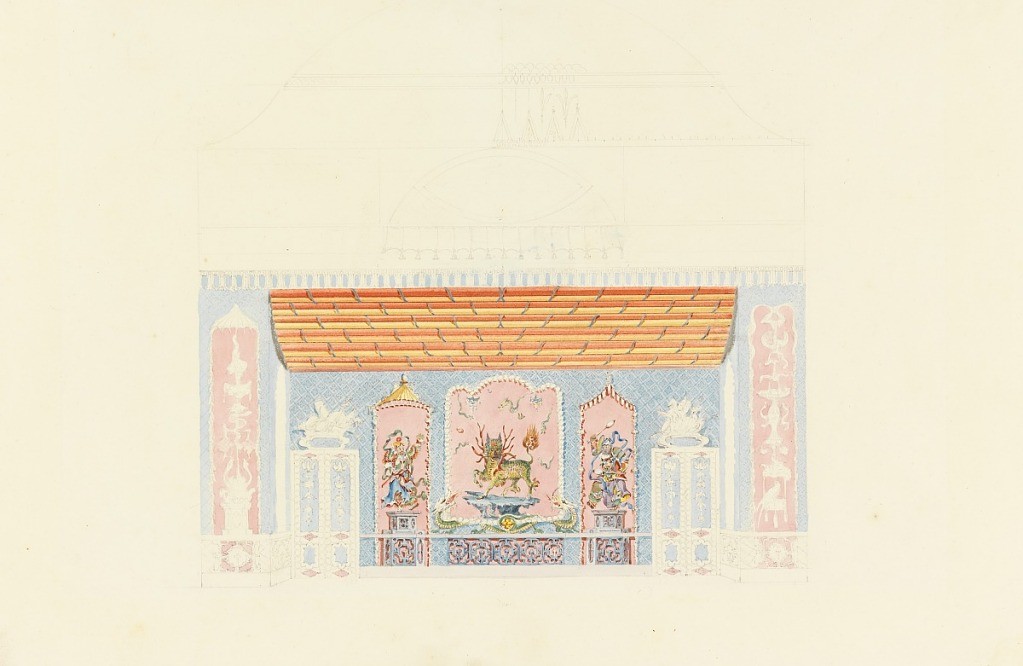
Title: Design for the South Wall of the Music Room, Royal Pavilion, Brighton
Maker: Frederick Crace, English, 1779–1859
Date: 1817
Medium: Brush and gouache, graphite on white wove paper
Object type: Drawing
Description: Wall decoration consisting of three painted panels: a dragon horse in center panel, flanked by narrower panels containing figures of demon-chasers in motion. Bamboo ceiling above. The domed ceiling is indicated in outline, with fish-scale motif.